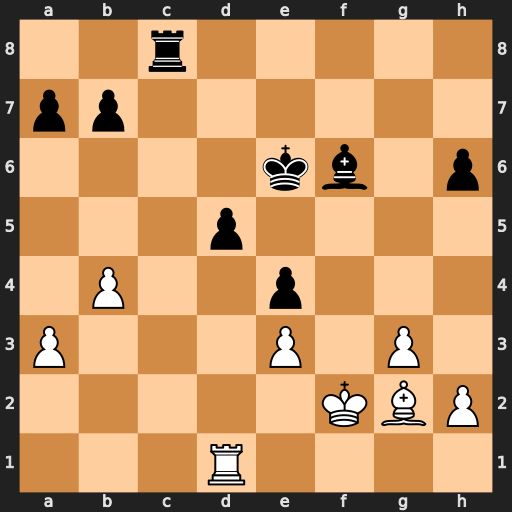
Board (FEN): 2r5/pp6/4kb1p/3p4/1P2p3/P3P1P1/5KBP/3R4
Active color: w
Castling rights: -
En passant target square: -
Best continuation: Bh3+ Kd6 Bxc8